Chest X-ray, PA view. Patient: 48 years old, sex F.
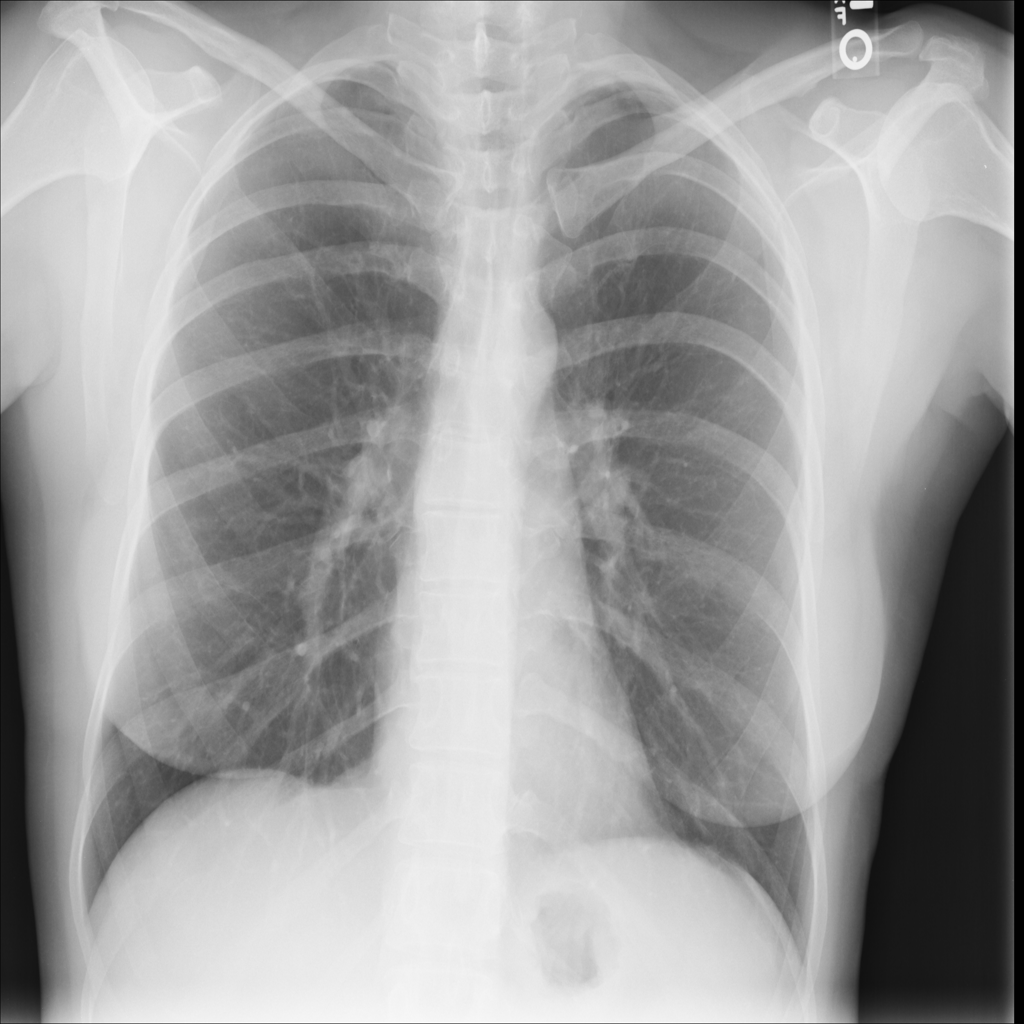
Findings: No Finding